Question: I am trying to design a database for my application and I am struggling with something.
I need to store a Collection:

As you can see, the Collection has an ID and a date, easy so far.
(Please ignore the analysisID)
The problem is the target, which is a bit tricky. A Collection can have two different types of targets (let's say, a book or a magazine - mutually exclusive), both having IDs that could, eventually, coincide, as they are in two different tables. What would be a good approach for this?
I thought about creating two different foreign keys (one for book and the other for magazine), and one of them would always be NULL, which I think is far from the best approach.
Sorry if something was unclear, if you have any doubts, please just ask :)
Thanks!
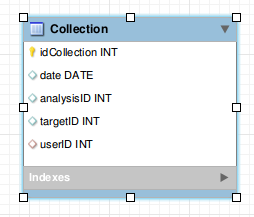
Answer: It seems in your application 'Book' entity and 'Magazine' entity can take the same role, it is called target role.
It leads me to have a base table for book and magazine containing shared properties of them, like name, date-released, ... I am going to call the base table 'Writing' table.
Writing table will have a one-to-one relationship to magazine and book (forigen key of
writing will be the primary key of book and magazine).
Having the writing key in collection table (target-id) will solve the problem.